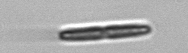
Label: pennate